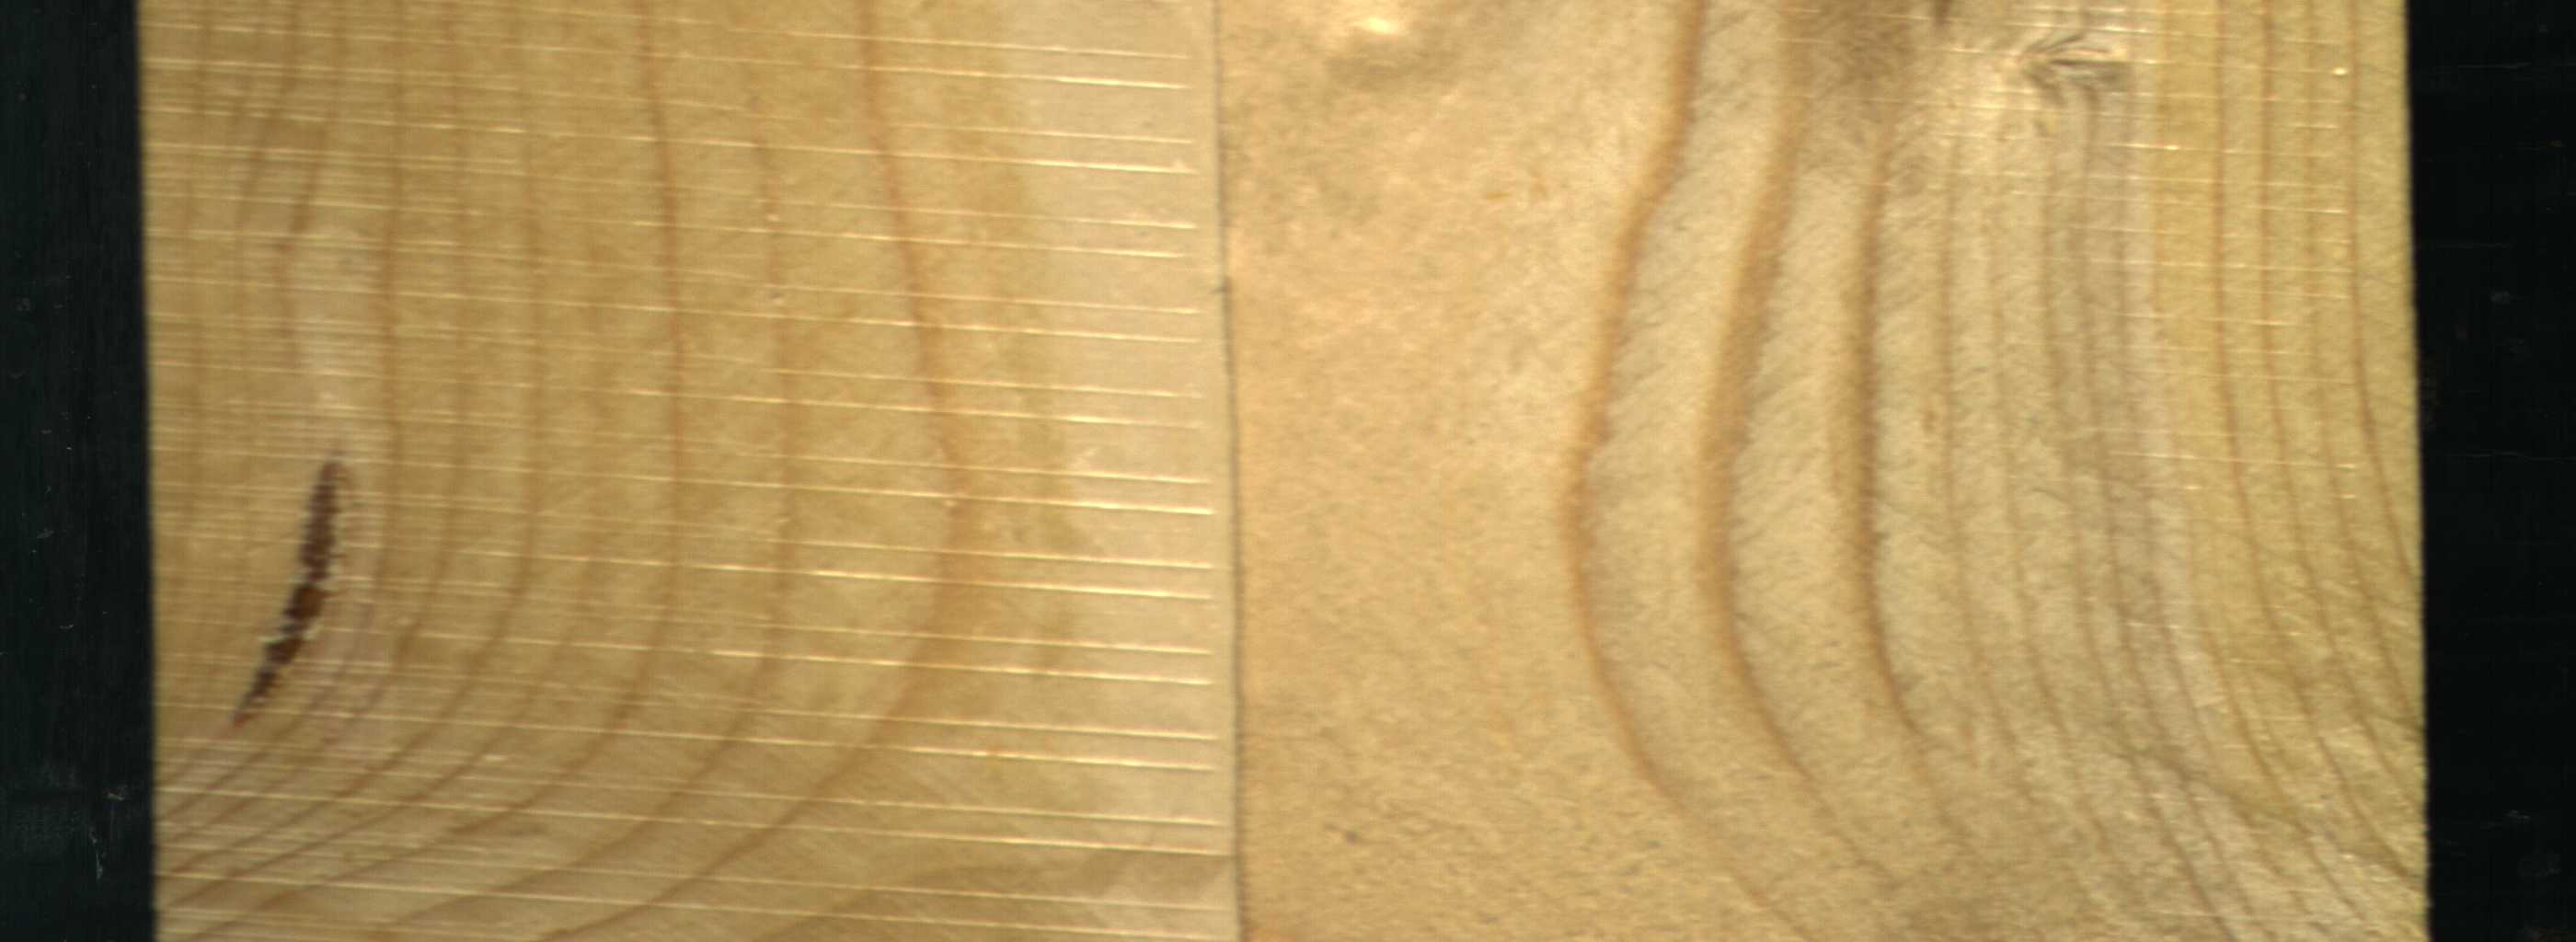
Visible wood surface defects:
resin